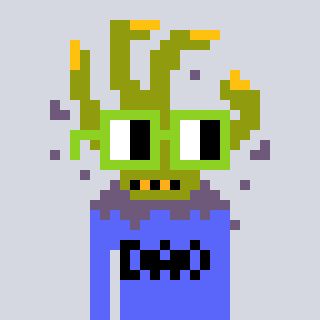
a pixel art character with square light green glasses, a zombie-hand-shaped head and a purple-colored body on a cool background